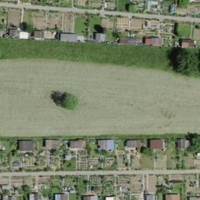
EUNIS habitat code: 53
Species observed at this site:
Passer domesticus